Question: I am using Ext 4.2.
I wanted to create the structure using Ext component, something like as shown in the attached image.
Can you please suggest me How can I achieved this?
like

1] Line with Arrow
2] Circle, For that I think we can use split.
3] Position the Objects, One circle above one is down side etc.
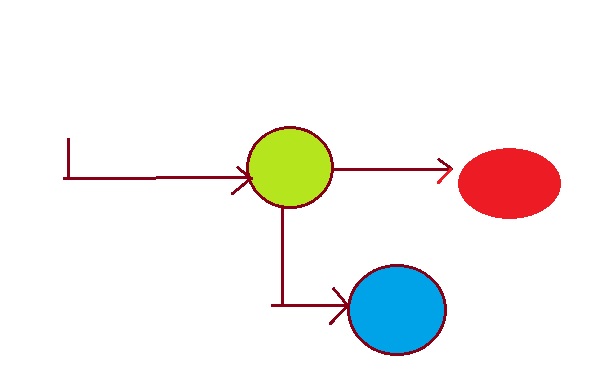
Answer: Please refer the following link and i guess u'll get ur answer
(<URL>!